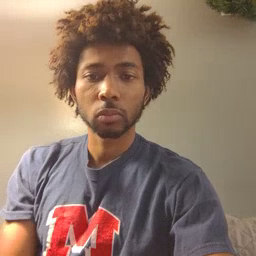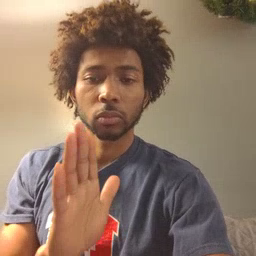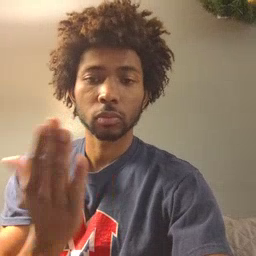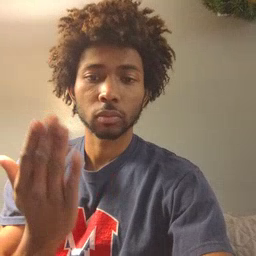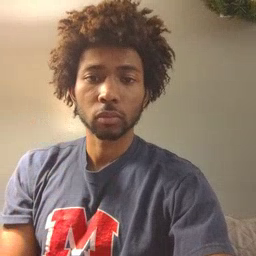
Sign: book